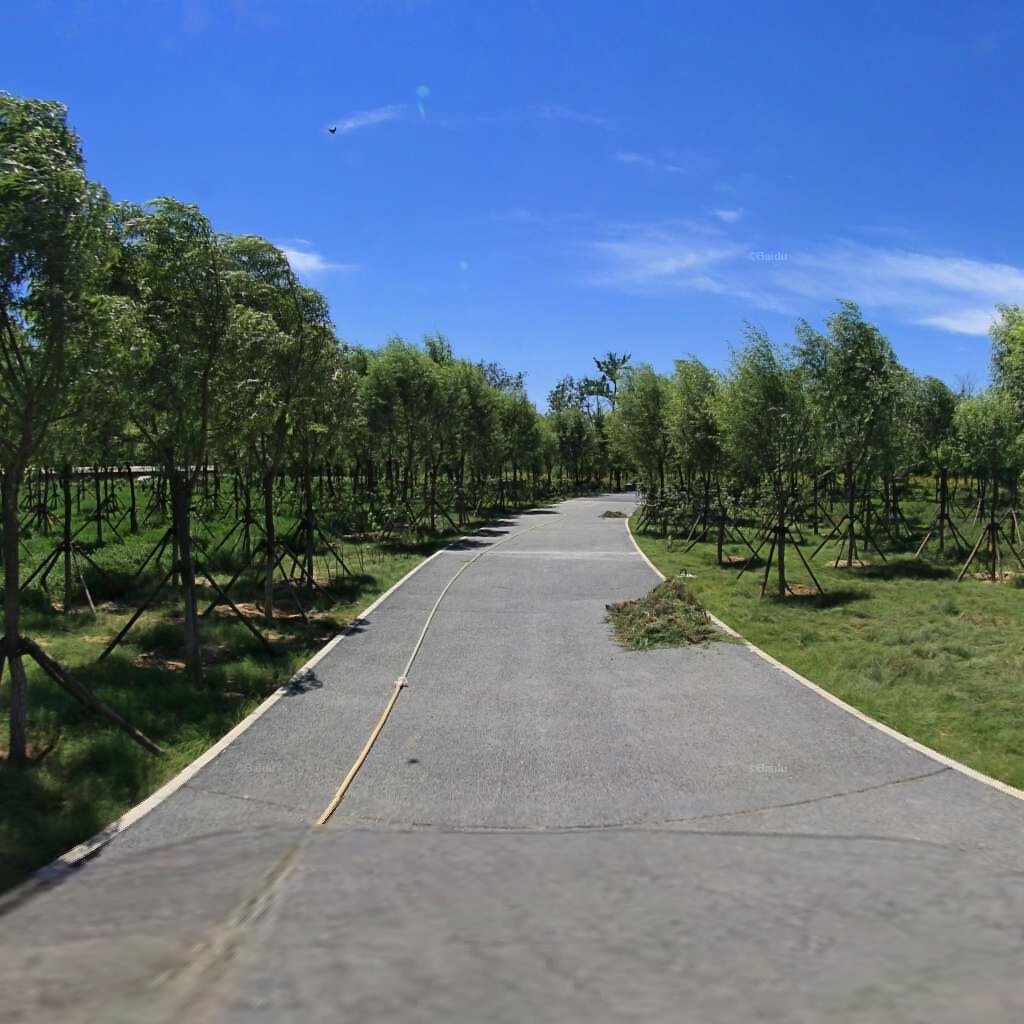
Region: Haidian
Road damage annotations: transverse crack